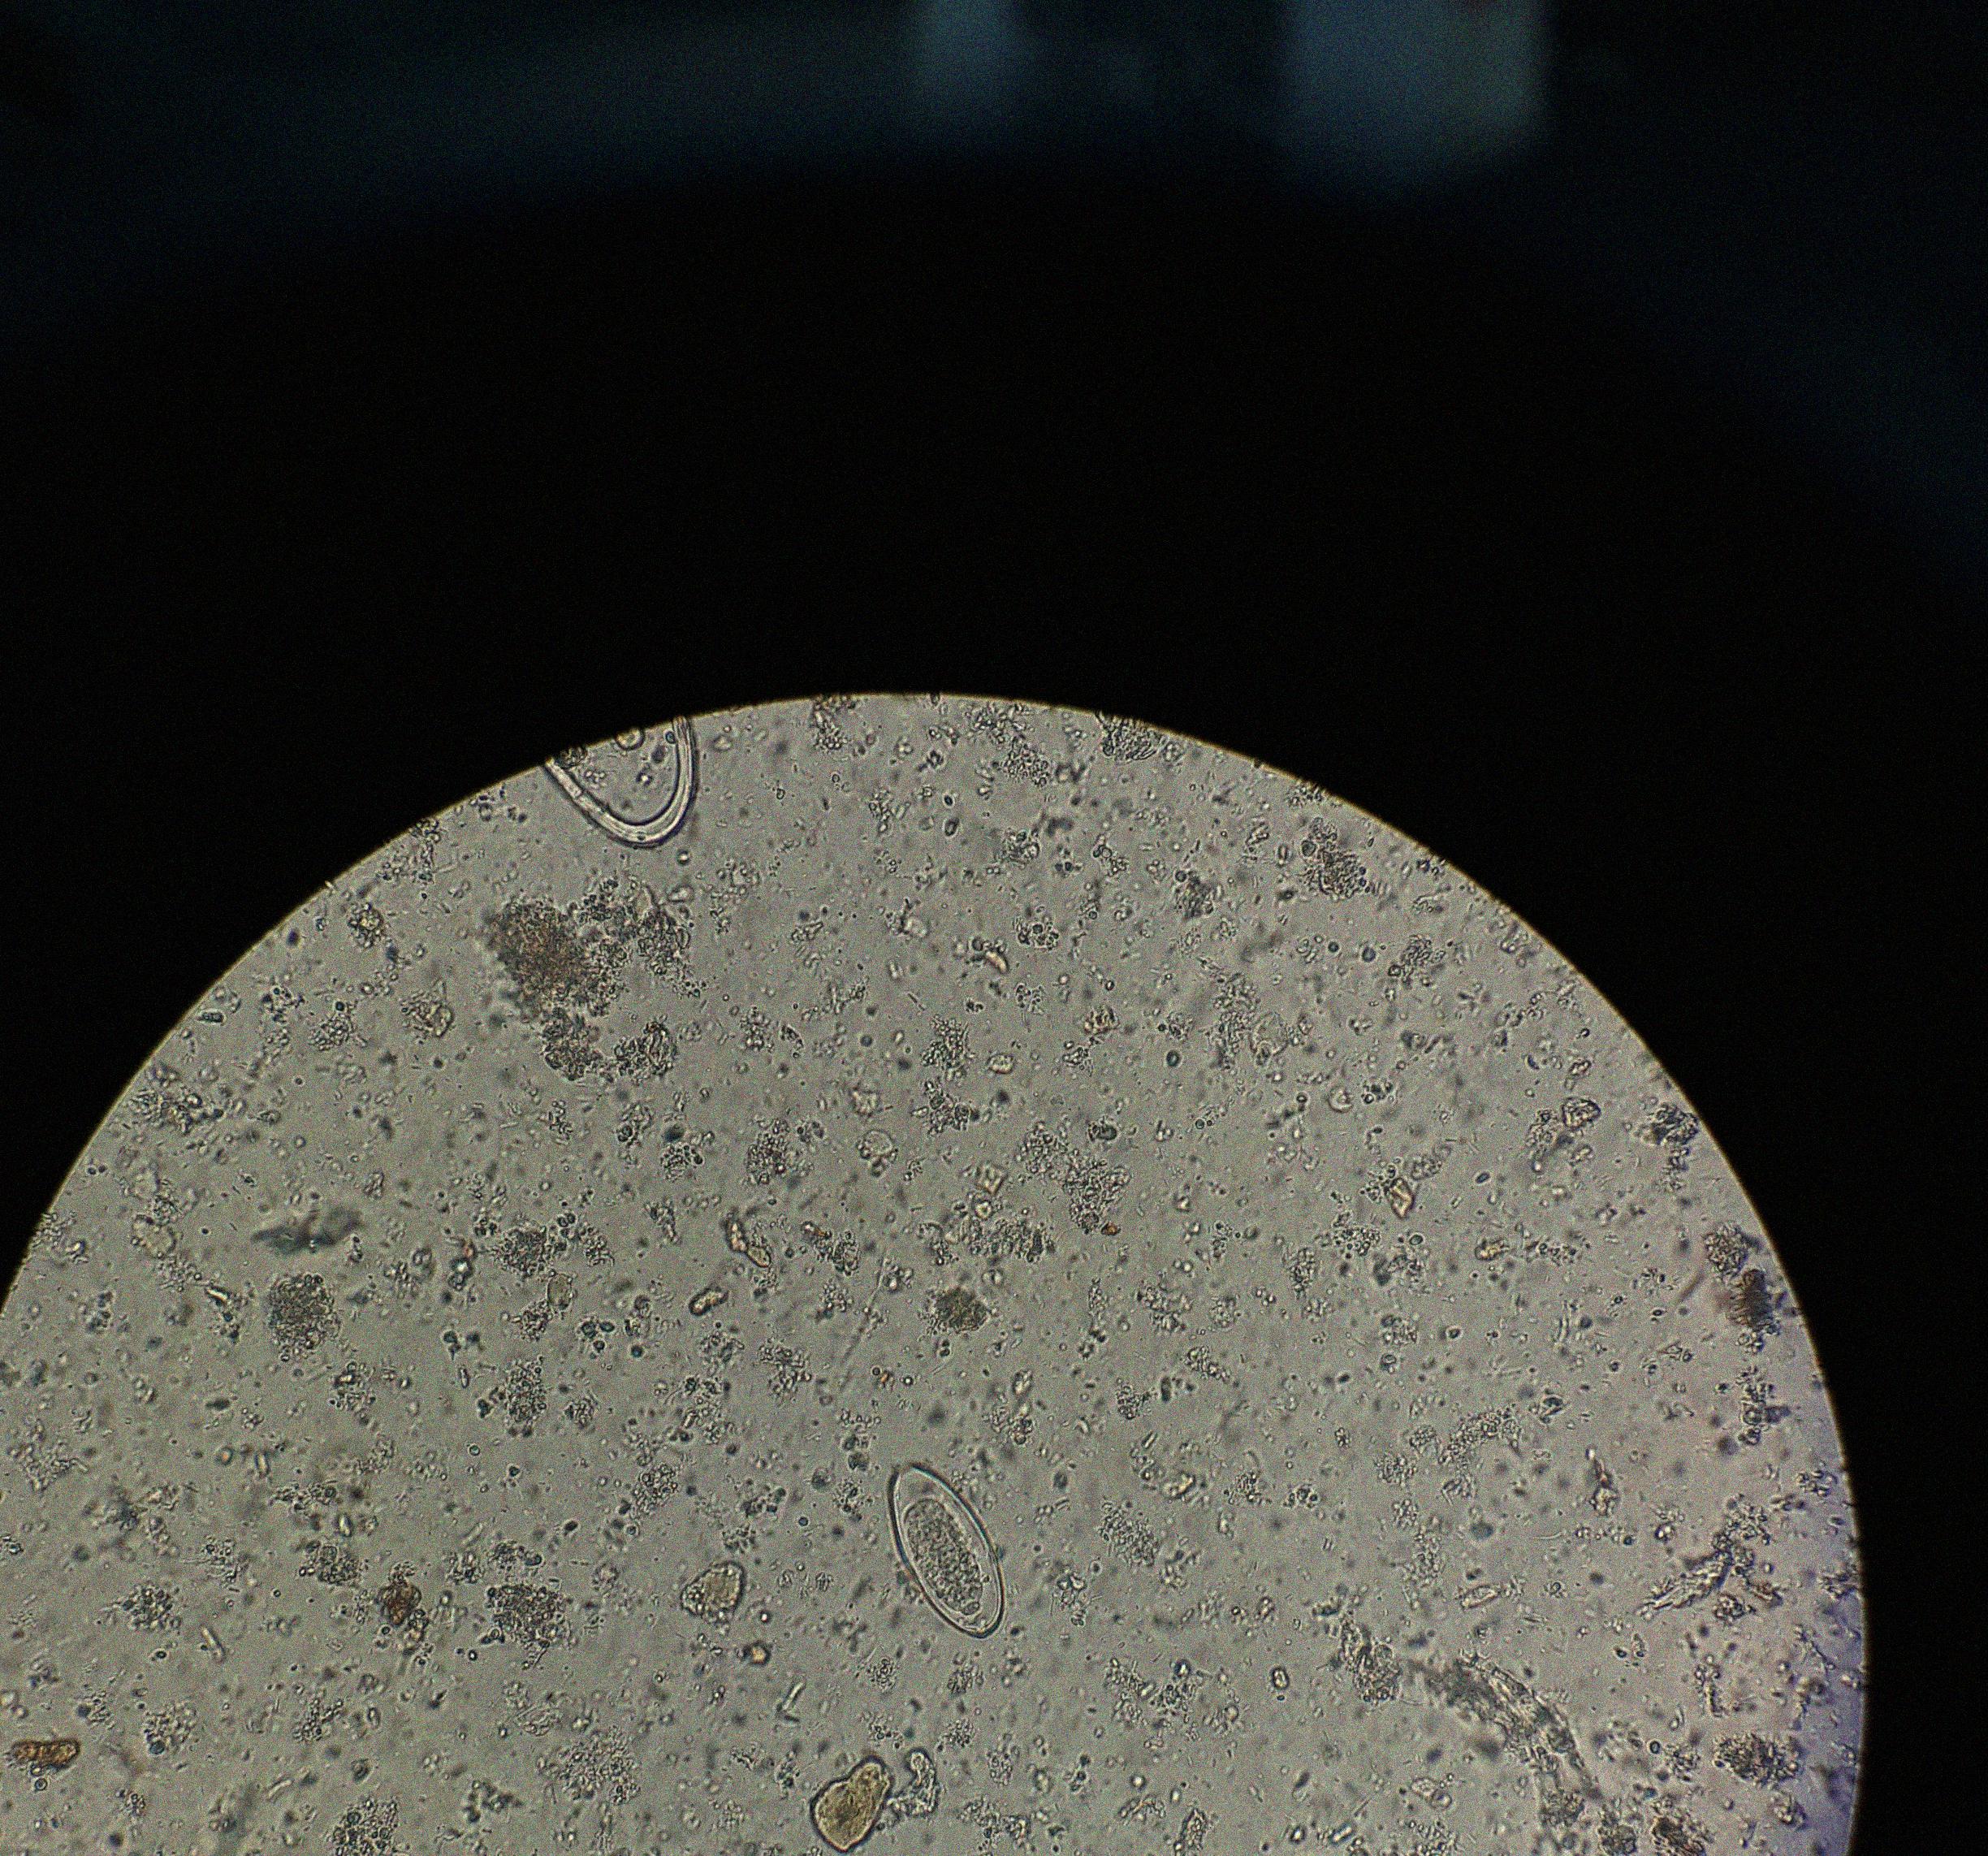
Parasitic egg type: Enterobius vermicularis